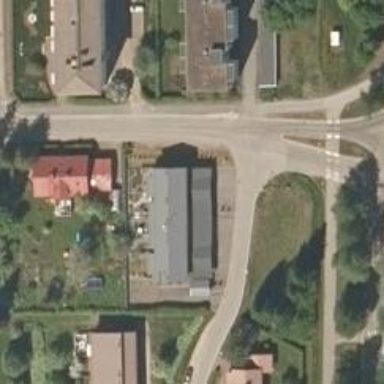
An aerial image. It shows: Residential road with asphalt surface. There is separate sidewalk and cycle track.